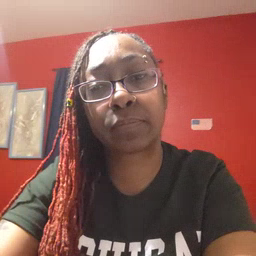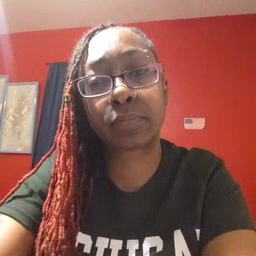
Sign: TV